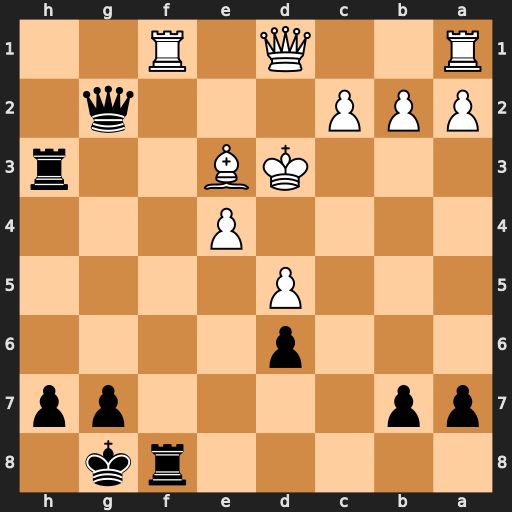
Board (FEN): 5rk1/pp4pp/3p4/3P4/4P3/3KB2r/PPP3q1/R2Q1R2
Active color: b
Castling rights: -
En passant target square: -
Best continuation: Re8 Rf4 Qg3 Qf3 Qxf3 Rxf3 Rxf3